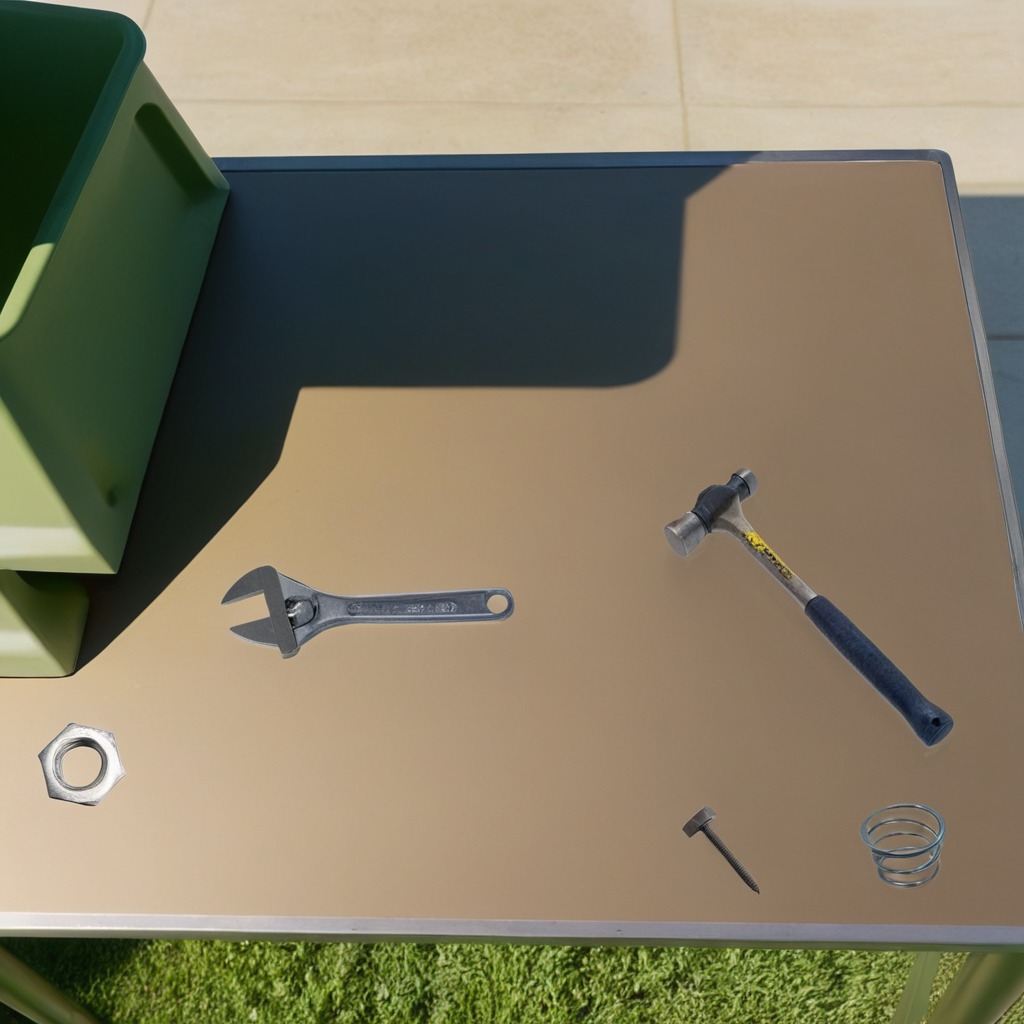
A hammer, an iron nail, a coiled metal spring, a metal nut, and a wrench are lying on the textured surface.